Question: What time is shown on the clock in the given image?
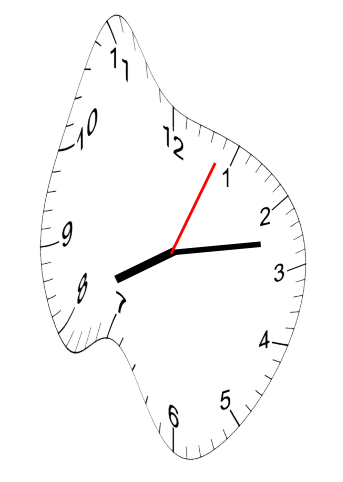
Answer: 08:13:04